Field crop: maize
Growth stage: 2
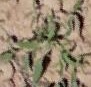
Species: atriplex